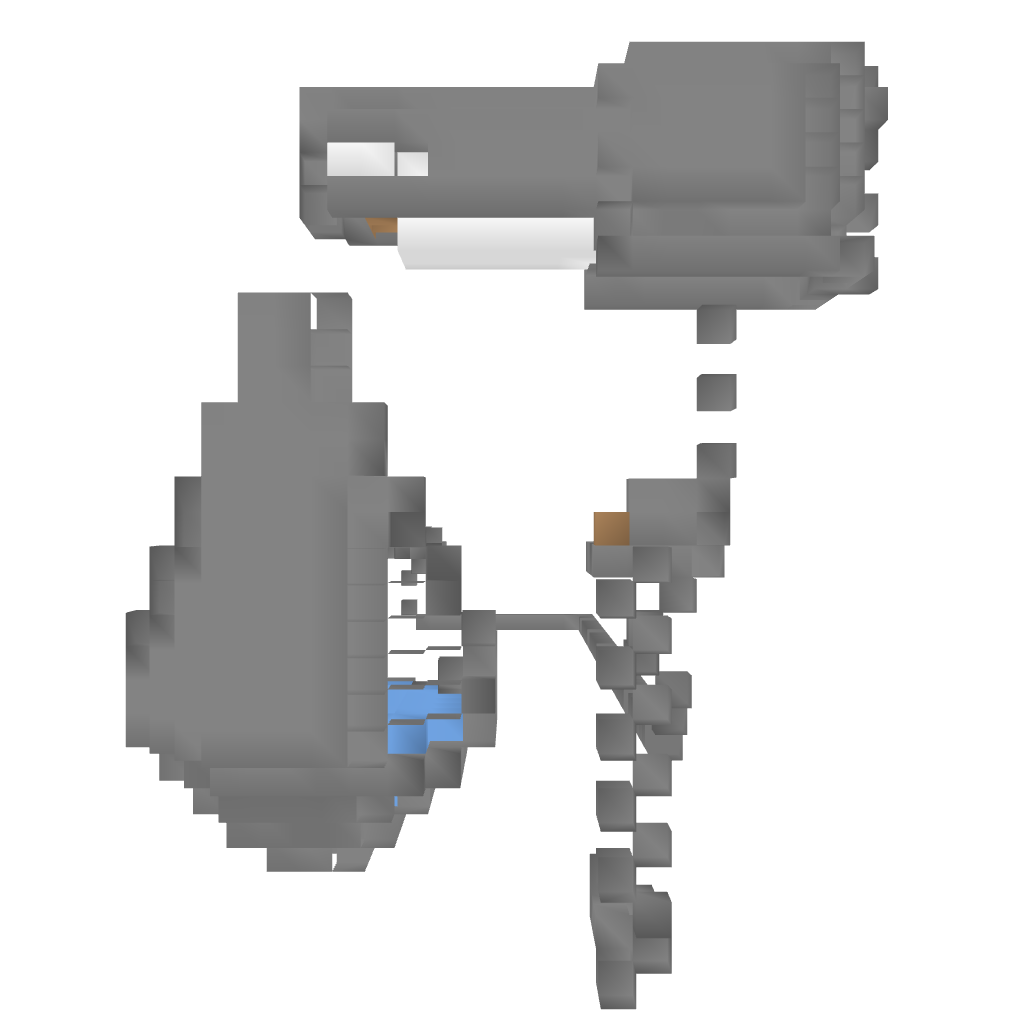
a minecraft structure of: TNT Mob Trap-Death Bowl bad low quality